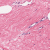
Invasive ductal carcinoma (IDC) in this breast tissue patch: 0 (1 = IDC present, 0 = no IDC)